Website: walmart
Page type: gifting
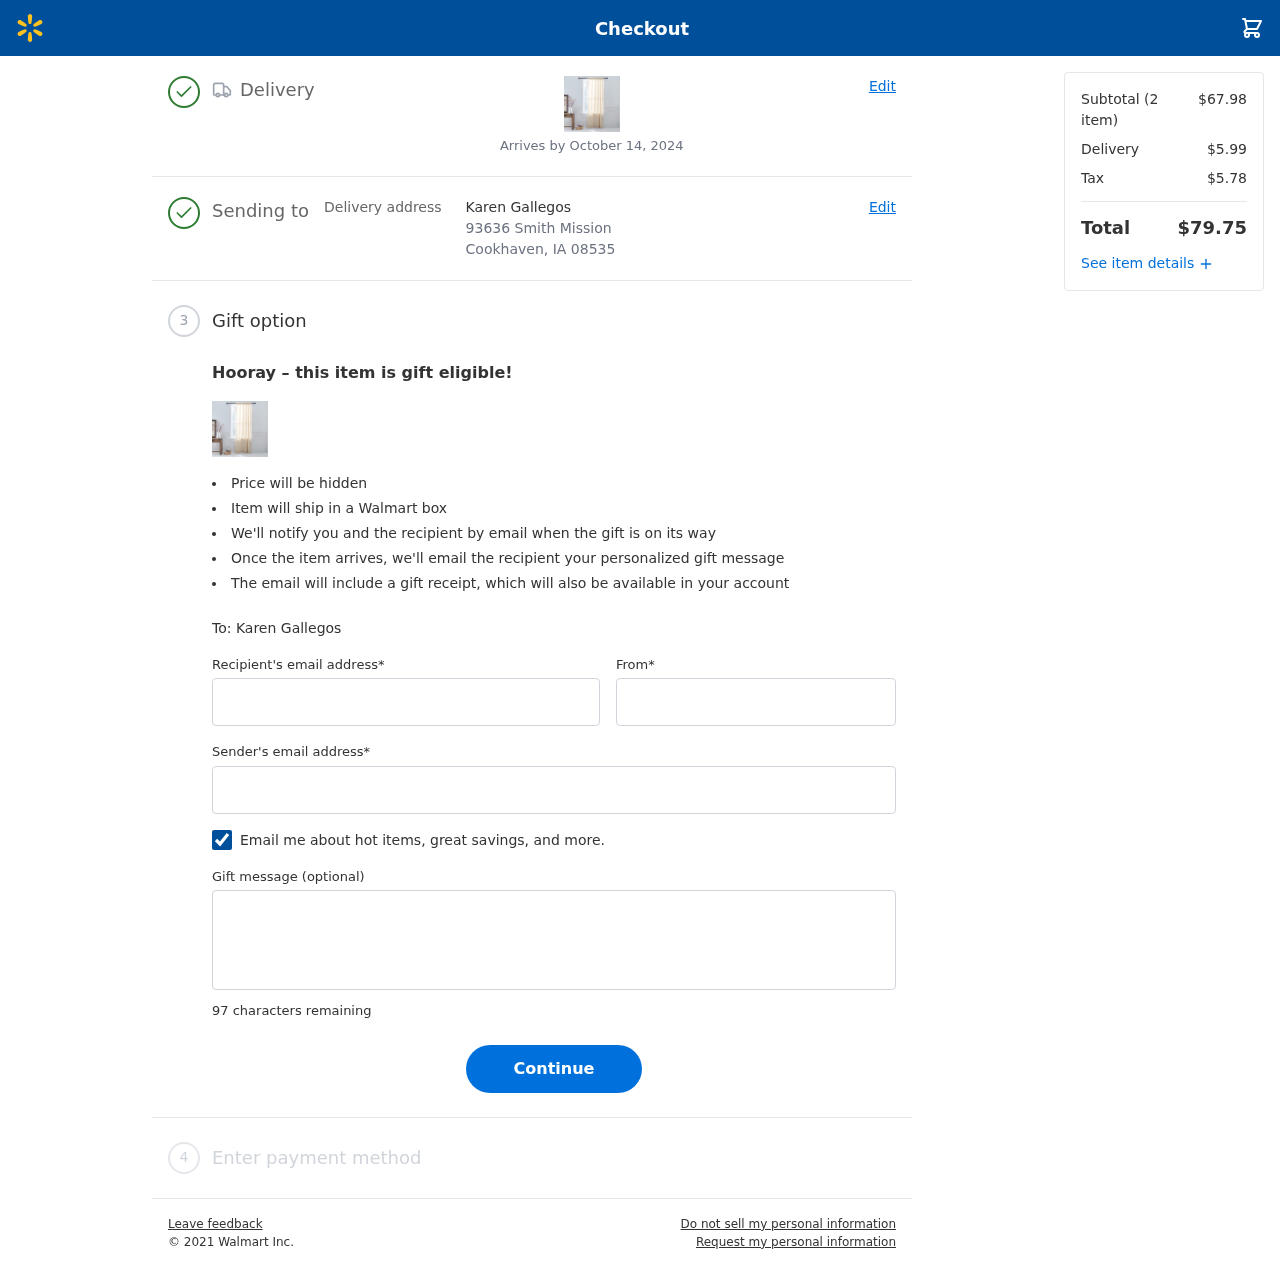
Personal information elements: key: PII_CITY_STATE_ZIP
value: Cookhaven, IA 08535
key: PII_EMAIL
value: jewing@yahoo.com
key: PII_FIRSTNAME
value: John
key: PII_GIFT_EMAIL
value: kgallegos@hotmail.com
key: PII_GIFT_FULLNAME
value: Karen Gallegos
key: PII_GIFT_MESSAGE
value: Hey Karen, I saw these beautiful curtains and immediately thought of how they’d brighten up your space. I hope they bring you as much joy as your friendship brings me! Enjoy sprucing up your home!
John
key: PII_STREET
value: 93636 Smith Mission
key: PII_GIFT_FIRSTNAME
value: Karen
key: PII_GIFT_LASTNAME
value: Gallegos
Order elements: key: ORDER_DELIVERY_DATE
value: Arrives by October 14, 2024
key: ORDER_NUM_ITEMS
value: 2
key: ORDER_SUBTOTAL
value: $67.98
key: ORDER_SHIPPING_COST
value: $5.99
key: ORDER_TAX
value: $5.78
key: ORDER_TOTAL
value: $79.75